Question: I am trying to make a color magnitude diagram similar to:

I have three arrays that contain the exact same number of values.
'x1' = B-V (-.5 to 2)
'x2' = Temperature. (30,000 to 3000) and needs to be a log scale
'y1' = Magnitude (varies based on the others)
The 'x1', 'x2', and 'y1' arrays are all linked, and I would like to plot them together in a scatterplot.
My code:
'''
#PLOTS
x1 = bv_array #B-V
x2 = t_array #Temperature
y1 = Vavg_array #Magnitude
fig = plt.figure()
ax1 = fig.add_subplot(111)
#ax1.xlim(-.5,2)
ax1.plot(x1, y1,'b--')
ax2 = ax1.twiny()
ax2.plot(x2, y1, 'go')
ax2.set_xlabel('Temperature')
ax2.invert_xaxis()
#ax2.xscale('log')
#plt.xscale('log')
#plt.scatter(x,y)
#plt.scatter(bv_array, Vavg_array, s = 1)
plt.gca().invert_yaxis()
plt.show()
'''
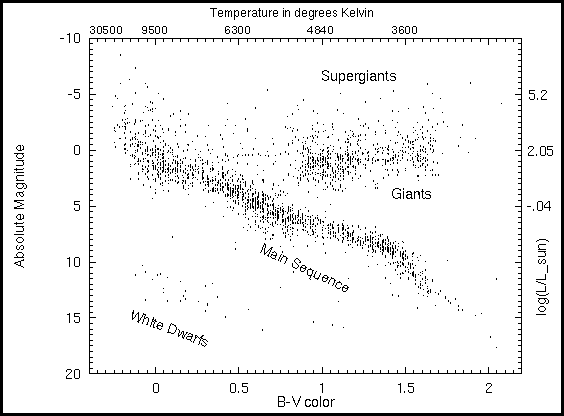
Answer: If I'm understanding you correctly, you should just be able to pick a single point on the right hand edge of the graph where the axes should be aligned, and matplotlib will take it from there.
'''
ax1 = fig.add_subplot(111)
ax1.xlim(-.5,2) # Set it in axis 1 coords
ax1.plot(x1, y1,'b--')
ax2 = ax1.twiny()
ax2.plot(x2, y1, 'go')
ax2.set_xlabel('Temperature')
ax2.invert_xaxis()
ax2.xlim(-2, 3) # Set it in axis 2 coords
'''
To determine the point, work out which axis (linear or log) will require more 'space' along the x axis, set its limit as its max, and then convert that to the coordinate space of the other axis to use it as its limit.